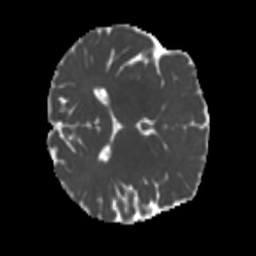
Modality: MD
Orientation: axial
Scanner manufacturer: siemens
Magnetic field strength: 3 T
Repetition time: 4 s
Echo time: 0.0594 s